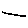
Label: line